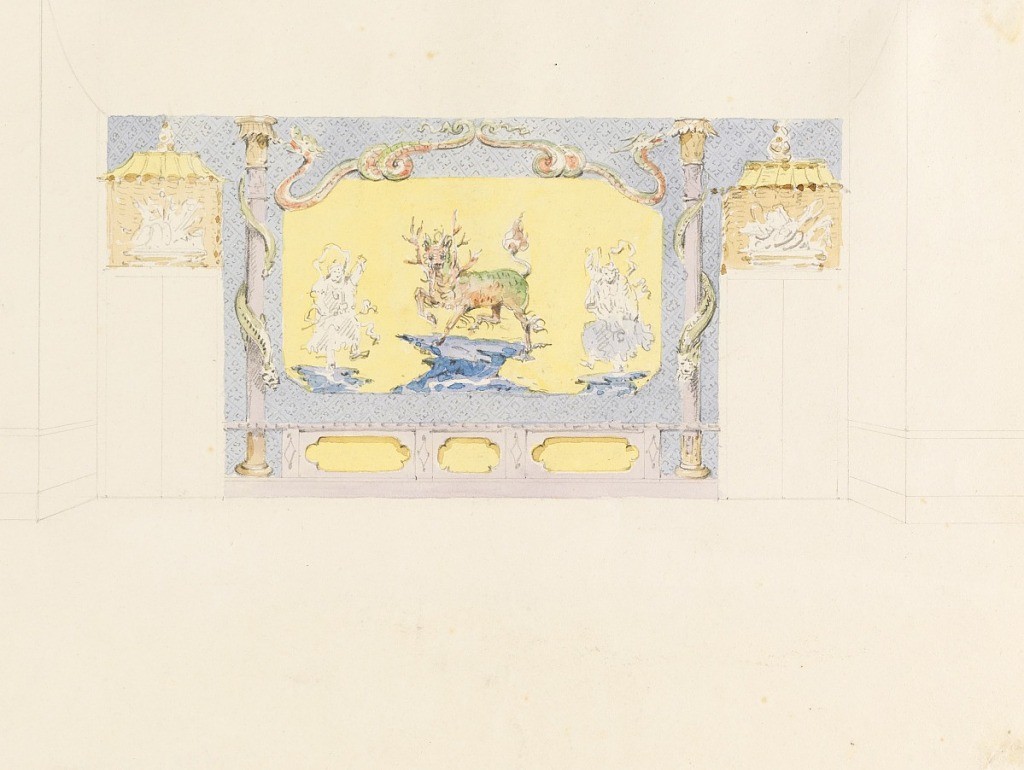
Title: Design for South Wall of the Music Room, Royal Pavilion, Brighton
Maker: Frederick Crace, English, 1779–1859
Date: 1818–19
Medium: Brush and gouache, graphite on white wove paper
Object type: Drawing
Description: Wall decoration composed of single painted panel of a dragon horse and a devil dancer to left and right, framed above by two coiled serpents. Panel is flanked by paintings of columns entwined by serpents. Other elements indicated in outline, in graphite.